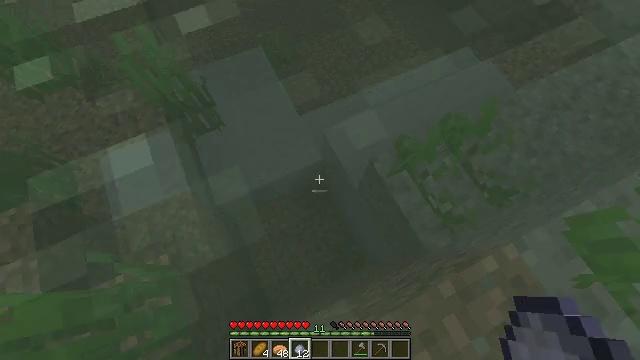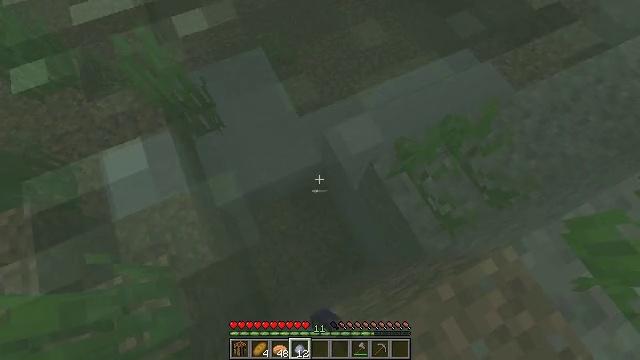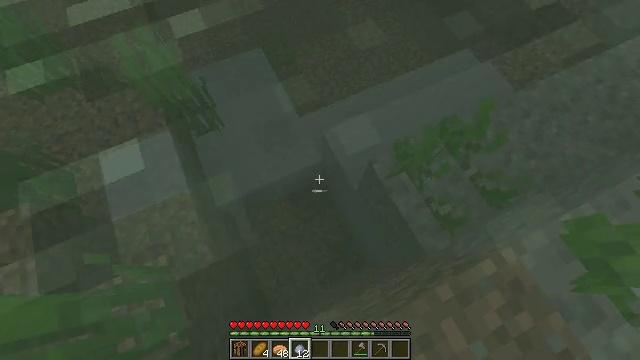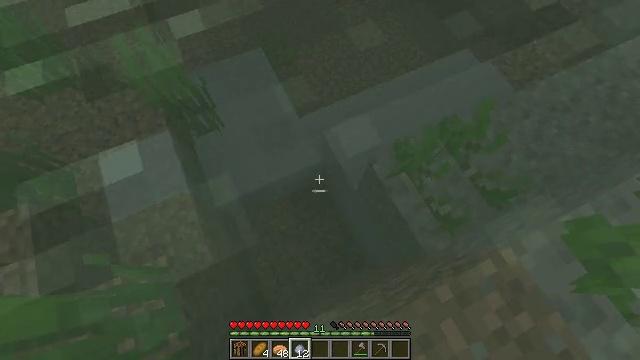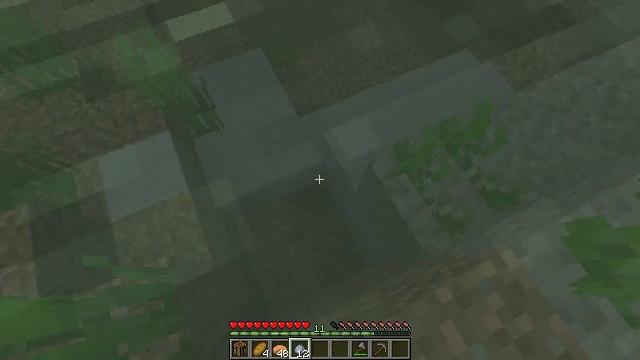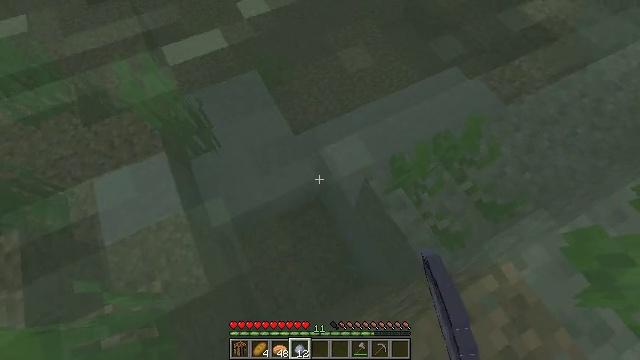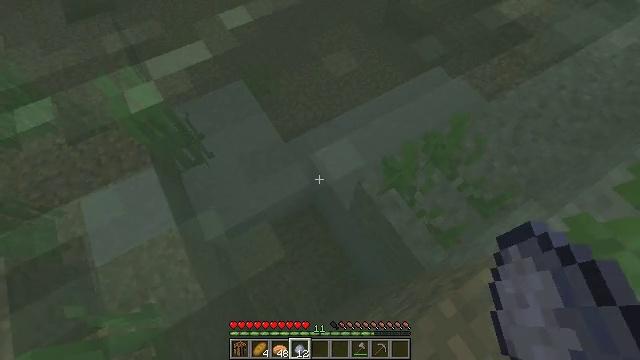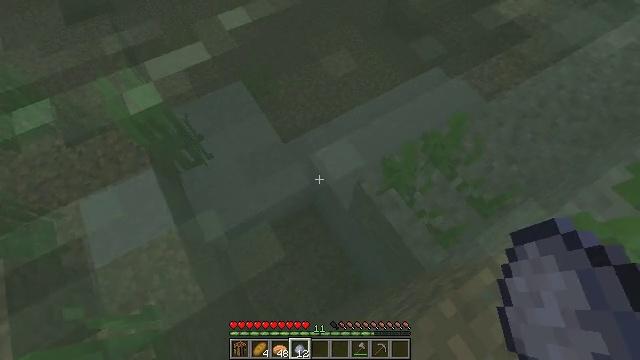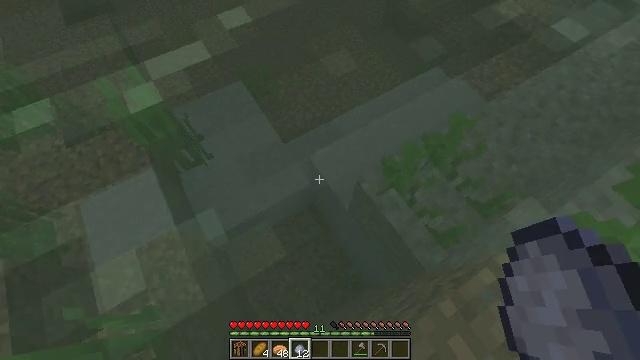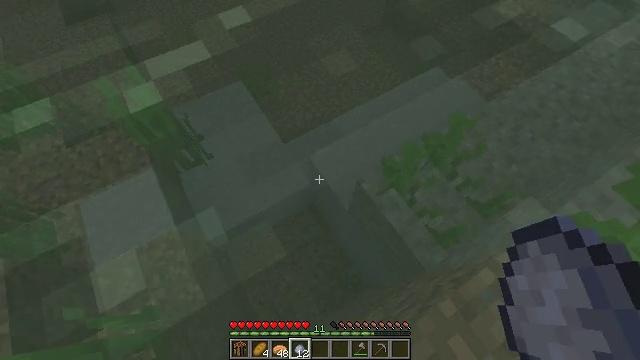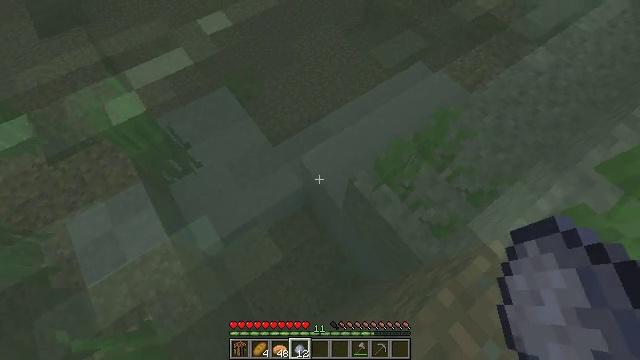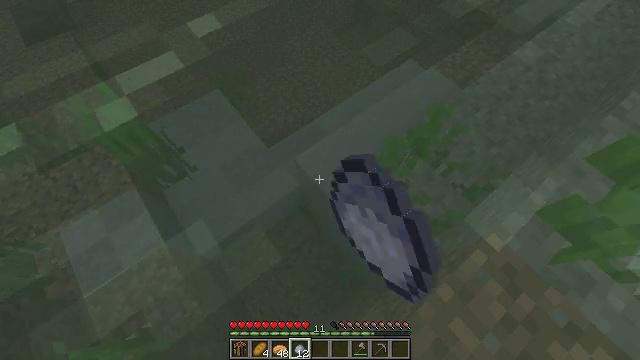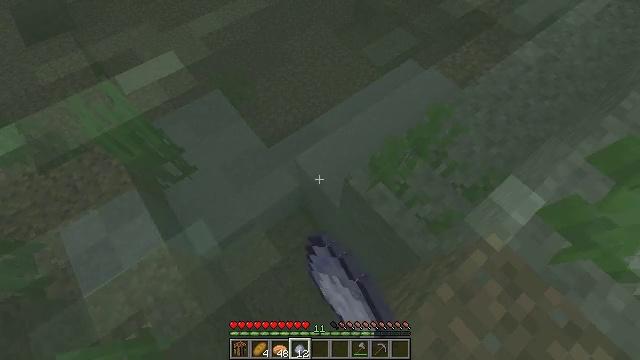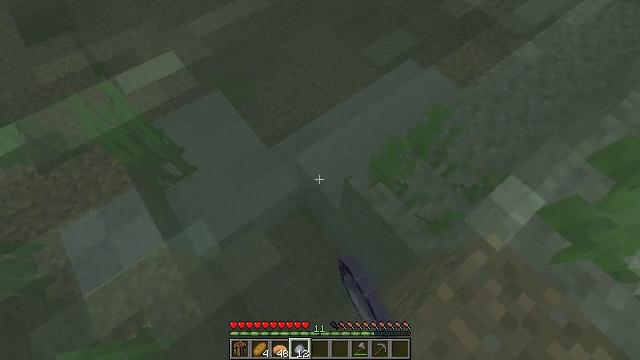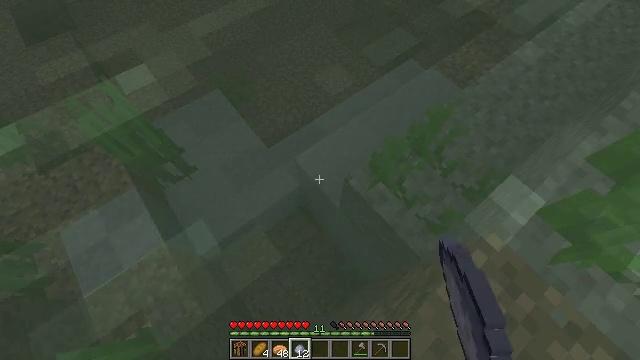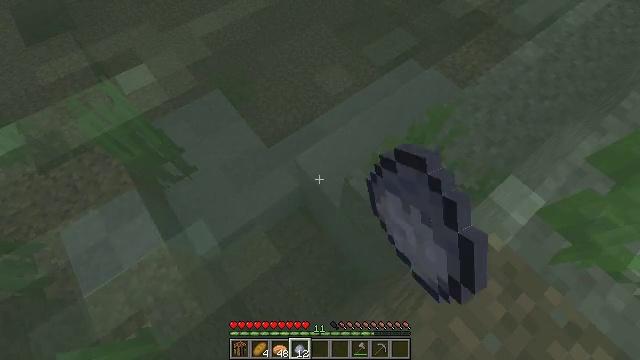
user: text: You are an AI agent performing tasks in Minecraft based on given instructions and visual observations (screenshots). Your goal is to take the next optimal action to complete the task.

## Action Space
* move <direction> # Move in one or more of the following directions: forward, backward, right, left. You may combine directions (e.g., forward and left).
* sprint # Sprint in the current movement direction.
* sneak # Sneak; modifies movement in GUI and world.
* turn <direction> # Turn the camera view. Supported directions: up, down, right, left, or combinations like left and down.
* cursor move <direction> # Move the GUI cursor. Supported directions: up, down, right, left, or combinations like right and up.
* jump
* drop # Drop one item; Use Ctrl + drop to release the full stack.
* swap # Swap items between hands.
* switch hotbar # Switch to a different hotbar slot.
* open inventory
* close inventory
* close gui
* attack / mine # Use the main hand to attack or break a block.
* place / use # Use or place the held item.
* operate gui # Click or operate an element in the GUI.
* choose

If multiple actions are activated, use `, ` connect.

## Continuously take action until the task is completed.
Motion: motion action
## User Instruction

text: Collect clay by holding down the left mouse button.
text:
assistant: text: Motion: sneak, attack / mine
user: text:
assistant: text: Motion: sneak, attack / mine
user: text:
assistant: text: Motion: sneak, attack / mine
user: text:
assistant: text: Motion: sneak, attack / mine
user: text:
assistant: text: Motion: sneak, turn right and up, attack / mine
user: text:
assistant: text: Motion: sneak, turn right and up, attack / mine
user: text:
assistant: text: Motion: sneak, attack / mine
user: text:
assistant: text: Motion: sneak, attack / mine
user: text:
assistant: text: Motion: sneak, attack / mine
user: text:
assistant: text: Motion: sneak, turn right, attack / mine
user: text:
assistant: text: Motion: sneak, turn right
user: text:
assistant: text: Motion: sneak, attack / mine
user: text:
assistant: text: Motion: sneak, attack / mine
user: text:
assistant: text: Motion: sneak, attack / mine
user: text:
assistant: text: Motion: sneak, attack / mine
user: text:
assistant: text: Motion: sneak, attack / mine
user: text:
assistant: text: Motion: sneak, attack / mine
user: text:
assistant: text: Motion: sneak, attack / mine
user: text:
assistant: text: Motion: sneak, attack / mine
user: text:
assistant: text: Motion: sneak, attack / mine
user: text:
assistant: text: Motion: sneak, attack / mine
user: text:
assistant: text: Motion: sneak, attack / mine
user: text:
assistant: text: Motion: sneak, attack / mine
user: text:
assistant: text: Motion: sneak, attack / mine
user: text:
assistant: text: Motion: sneak, attack / mine
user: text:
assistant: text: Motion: sneak, attack / mine
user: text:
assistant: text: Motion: sneak, attack / mine
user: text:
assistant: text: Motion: sneak, attack / mine
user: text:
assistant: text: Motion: sneak, attack / mine
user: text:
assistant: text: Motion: sneak, attack / mine